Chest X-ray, PA view. Patient: 23 years old, sex M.
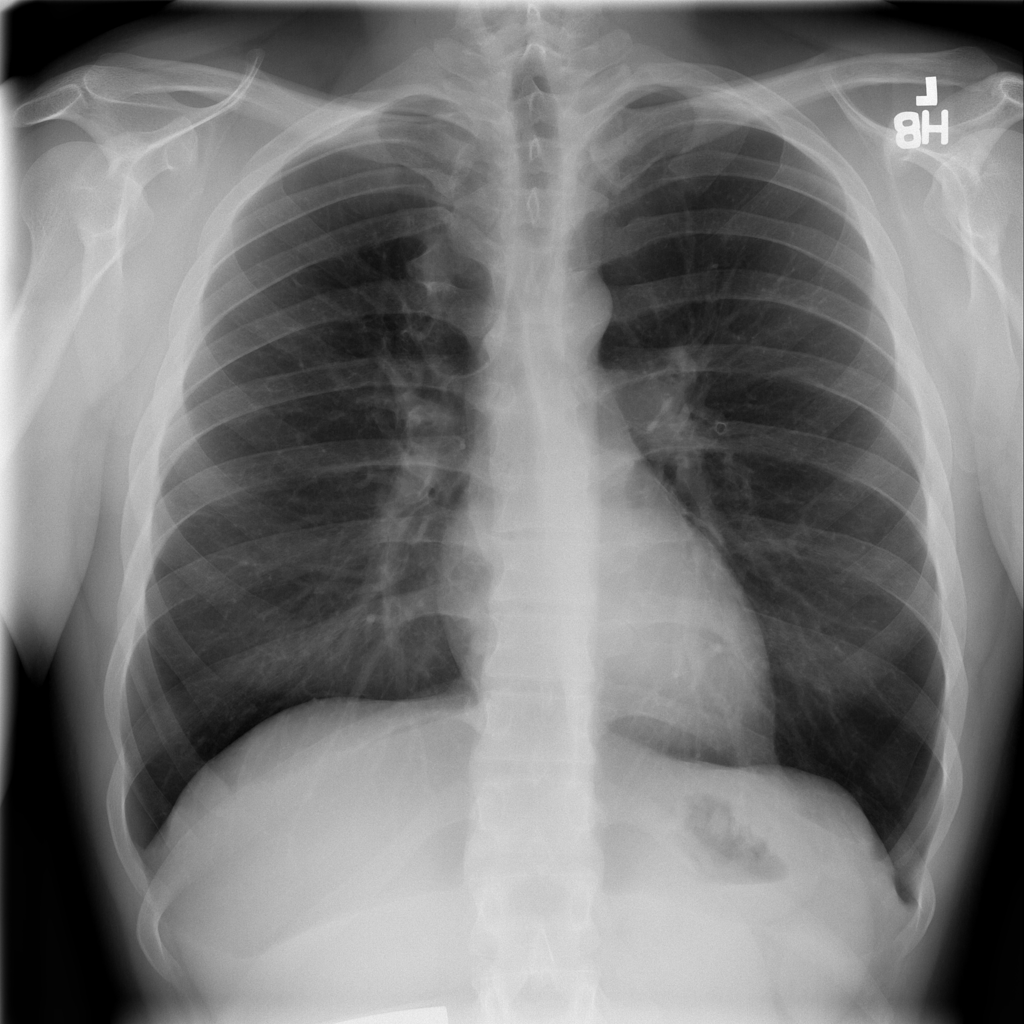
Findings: No Finding